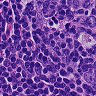
Metastatic tissue present: no